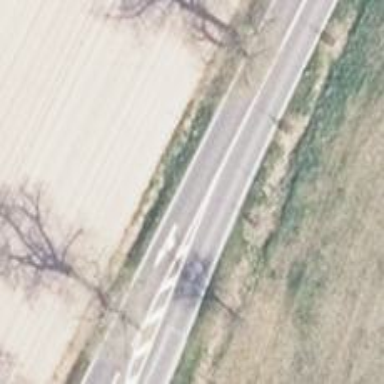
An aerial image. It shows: Tertiary road with asphalt surface.